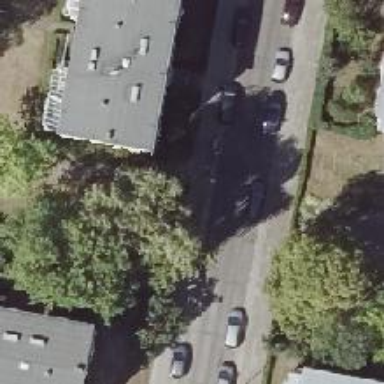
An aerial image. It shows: Residential road with asphalt surface. There are sidewalks on both sides of the road.